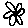
Label: flower